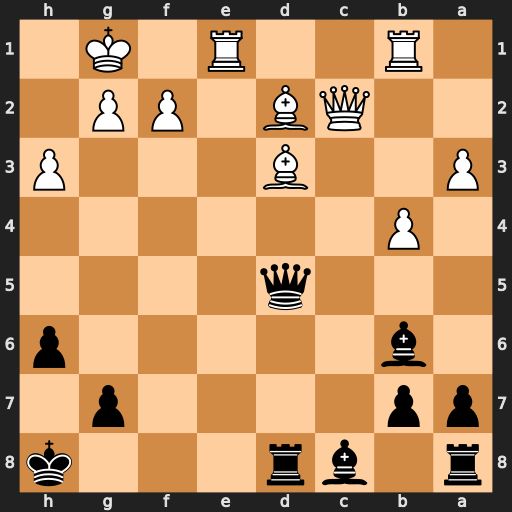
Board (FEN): r1br3k/pp4p1/1b5p/3q4/1P6/P2B3P/2QB1PP1/1R2R1K1
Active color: b
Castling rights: -
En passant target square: -
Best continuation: Qxd3 Re8+ Kh7 Qxd3+ Rxd3